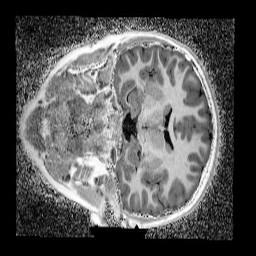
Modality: UNIT1_denoised
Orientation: coronal
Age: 10
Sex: male
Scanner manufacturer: siemens
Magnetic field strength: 3 T
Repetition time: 4 s
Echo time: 0.00299 s